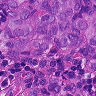
Metastatic tissue present: yes